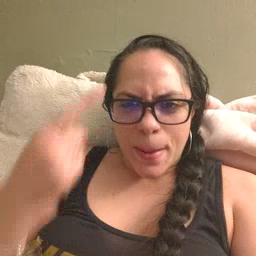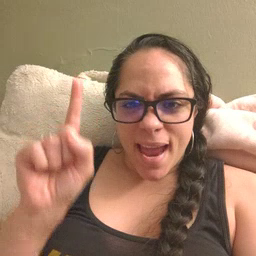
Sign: penny